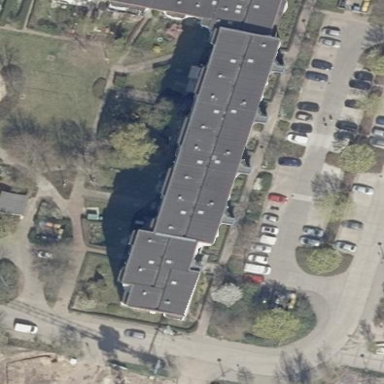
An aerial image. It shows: Building with apartments and flat roof.